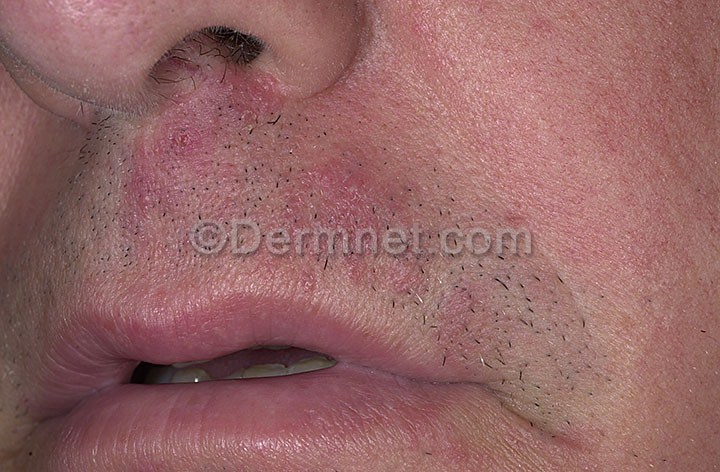
Disease: Tinea Ringworm Candidiasis and other Fungal Infections